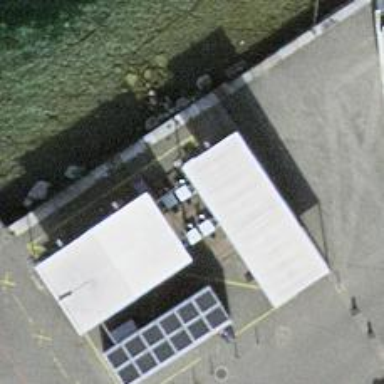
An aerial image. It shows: Cafe.